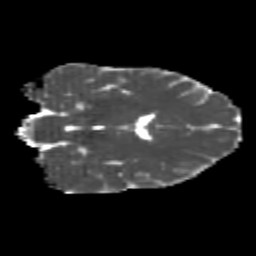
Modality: MD
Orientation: coronal
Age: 25
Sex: female
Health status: healthy
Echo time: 0.074 s